Question: Im adding 2 texts into a cell of a table. What I am doing is
> UITableViewCell *cell =nil;NSString *CellIdentifier = @"Cell";cell = [aTableView dequeueReusableCellWithIdentifier:CellIdentifier];if (cell == nil) {cell = [[UITableViewCell alloc]
initWithStyle:UITableViewCellStyleDefault
reuseIdentifier:CellIdentifier];[[UILabel alloc] initWithFrame:CGRectMake(80.0, 0.0, 220.0, 10.0)];mainLabel.tag = 1003;mainLabel.text = @"Text 1";mainLabel.textAlignment = UITextAlignmentLeft;mainLabel.autoresizingMask = UIViewAutoresizingFlexibleLeftMargin|
UIViewAutoresizingFlexibleHeight;
[cell.contentView addSubview:mainLabel];}
I do the same thing to add secondLabel to a cell.
What is displaying on the simulator is

Now the problem is the background of 2 UILabel is not the same with the background of the cell ( my cells are grouped in the table view )
Does anyone know how to fix this problem.
Any comments are welcomed here
Thanks
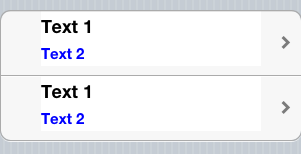
Answer: If I have understand well the question, you need to the 'UILabel' background because you want to show the 'UITableViewCell' background instead. So I think you only have to do that:
'''
mainLabel.backgroundColor = [UIColor clearColor];
'''